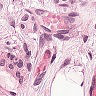
Metastatic tissue present: yes